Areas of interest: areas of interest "Hotel"
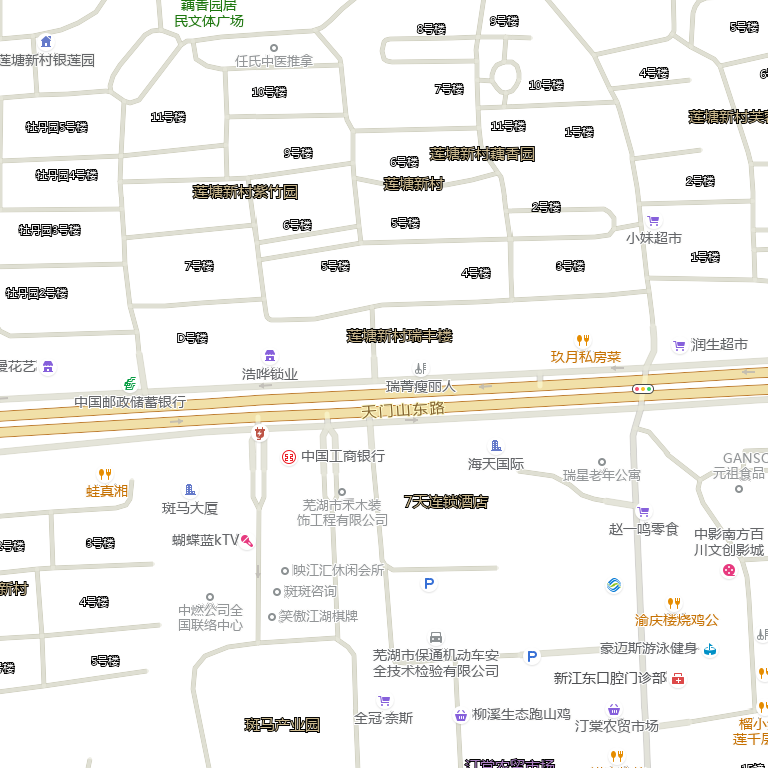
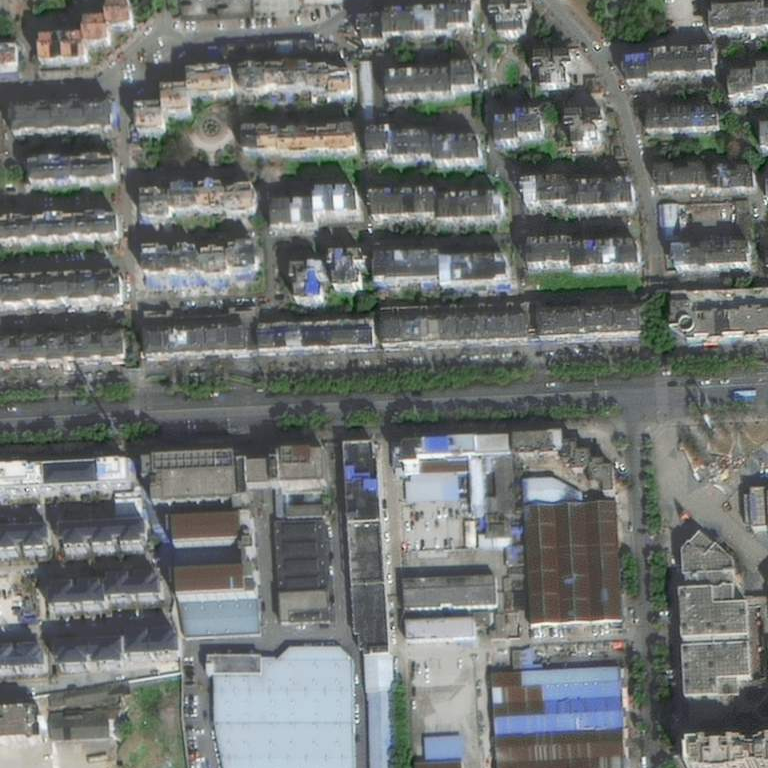